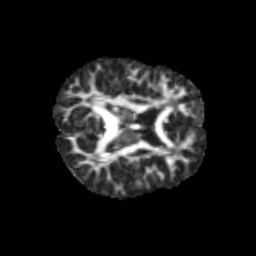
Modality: FA
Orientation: axial
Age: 11
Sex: male
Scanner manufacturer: siemens
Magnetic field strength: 3 T
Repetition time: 3.8 s
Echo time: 0.07 s